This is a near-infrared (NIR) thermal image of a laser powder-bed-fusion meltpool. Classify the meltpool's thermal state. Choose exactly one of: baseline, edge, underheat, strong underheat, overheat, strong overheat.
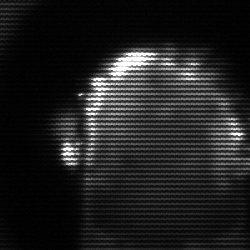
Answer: baseline